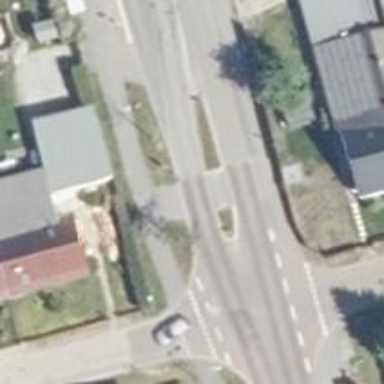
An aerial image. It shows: Uncontrolled road crossing.